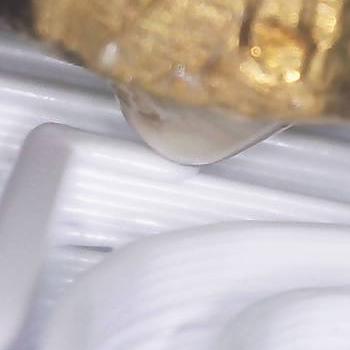
Flow rate: 267%